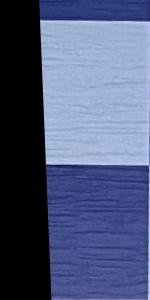
Label: Empty